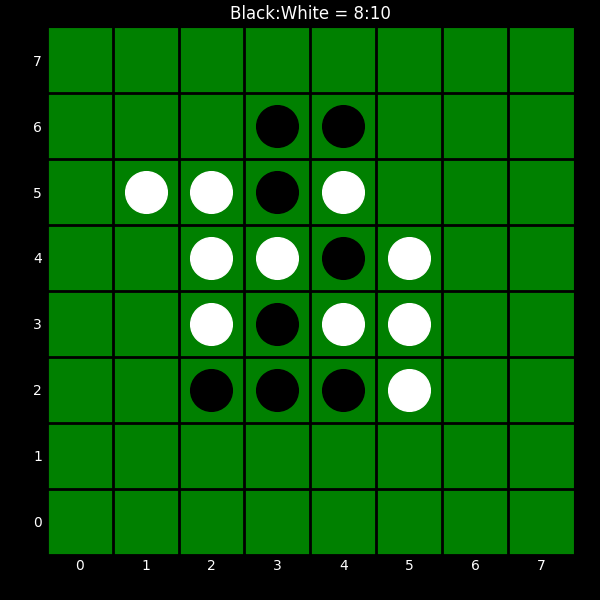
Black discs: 8
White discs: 10